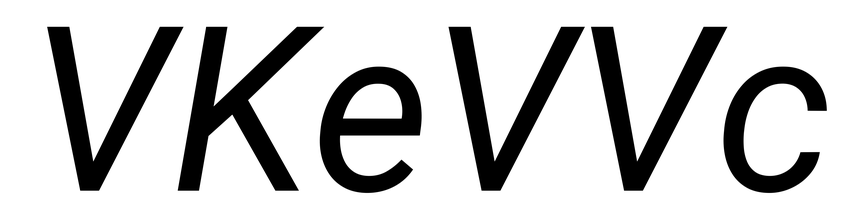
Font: Roboto-Italic_Italic